Question:
I want to create webpage that looks like the wireframe diagram above. The problem I am facing is with the div I have creatively designated as the "problem div".
The "problem div" needs to levitate on the div below it. It does not matter if it obsecures some of the content of "Central Content".
Since I am using
float: left;
on the div "Central Content", as I put info on the "problem div", it pushes the content of "Central div" further down.
Here is what my HTML looks like:
'''
<div id="CentralContent">
<div id="ProblemDiv"><b>Problem</b> <br><br><br><br>
Hello World
</div>
</div>
'''
And, here is the css:
'''
body #CentralContent {
margin-top: 10px;
float: left;
width: 70%;
height: 80%;
}
#ProblemDiv{
z-index: 2;
font-family: "Lucida Console";
font-size: 15px;
margin-top: 8px;
margin-left: 22px;
padding: 4px;
border: 1px solid #dedede;
border-radius: 4px;
box-shadow: 0 2px 2px -1px rgba(0, 0, 0, 0.055);
display: inline-block;
}
'''
I have tried using and . But that does not seem to work.
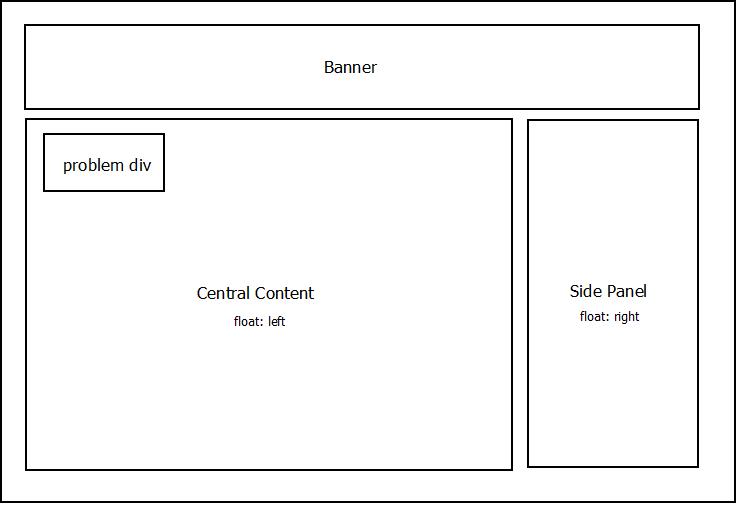
Answer: If you don't want the problematic div to interact with the rest of the content in any way, simply specify
'''
position: absolute;
'''
for it.
Also, are you sure your DOM nodes open and close where you meant to in your example? It looks odd.